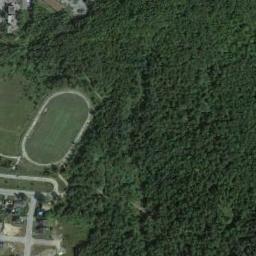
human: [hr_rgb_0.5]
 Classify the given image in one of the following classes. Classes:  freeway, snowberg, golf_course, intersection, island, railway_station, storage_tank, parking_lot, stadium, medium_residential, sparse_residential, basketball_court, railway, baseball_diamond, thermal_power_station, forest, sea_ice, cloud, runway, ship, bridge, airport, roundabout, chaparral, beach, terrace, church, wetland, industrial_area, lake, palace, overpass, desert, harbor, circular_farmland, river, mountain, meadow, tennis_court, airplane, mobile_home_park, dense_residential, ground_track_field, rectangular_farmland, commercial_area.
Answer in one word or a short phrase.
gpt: ground_track_field